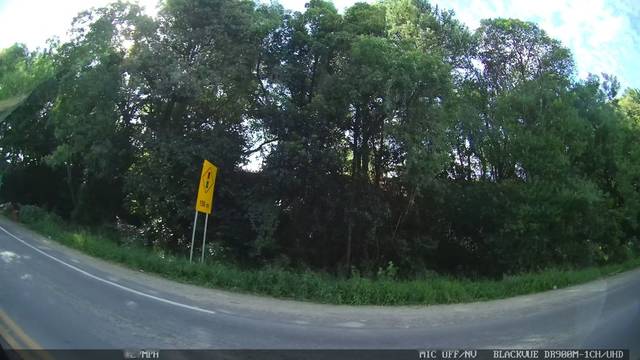
Region: Brazil
Coordinates: -30.087, -51.022